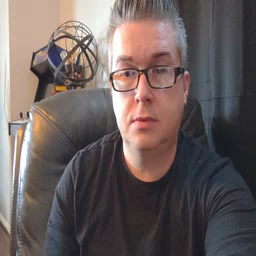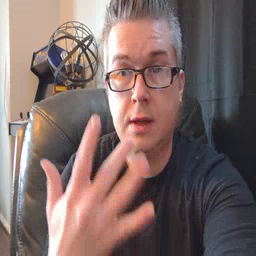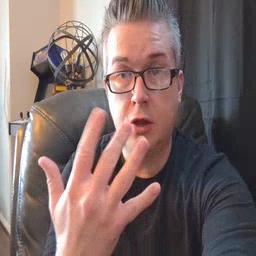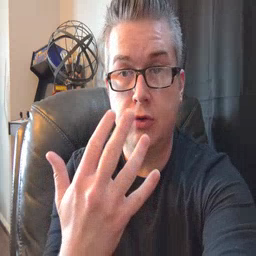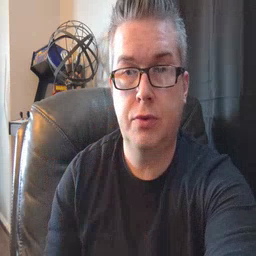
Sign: finger